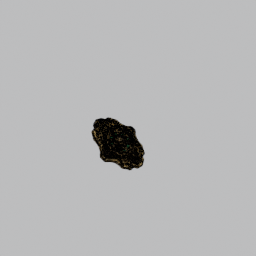
Label: decoration